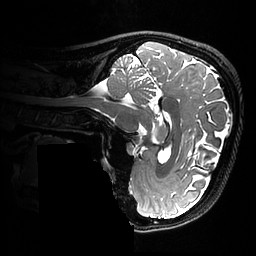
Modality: T2w
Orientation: sagittal
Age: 21
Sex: female
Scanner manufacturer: ge
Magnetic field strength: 3 T
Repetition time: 3.202 s
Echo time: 0.06676 s